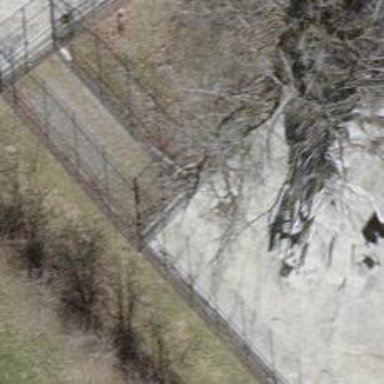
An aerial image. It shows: Fence is in the image.